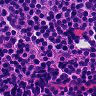
Metastatic tissue present: no